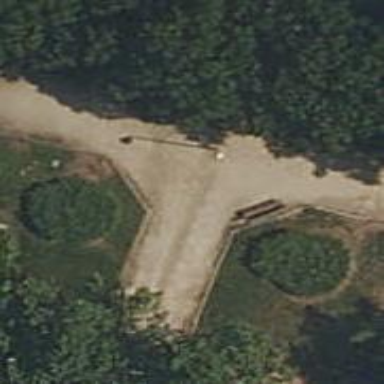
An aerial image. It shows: Pedestrian road.